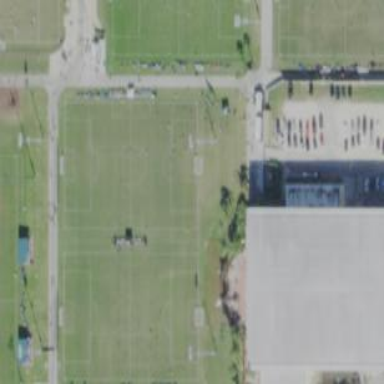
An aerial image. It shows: Soccer pitch for leisure land activities.